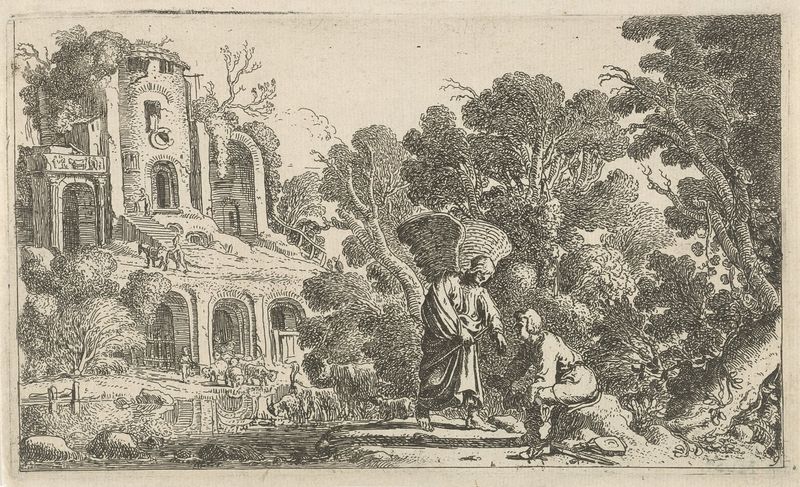
Titel: Tobias en de engel bij de Tigris
Künstler: Nicolaes Moeyaert
Standort: Amsterdam
Institution: Rijksmuseum
Schlagwörter: arch, men, people, stair, stairs, steps, white, window, black, conversation, old, sitting, windows, woman, angel, cloud, heaven, man, rock, rocks, sky, stone, tree, building, house, water, trees, grass, river, drawing, castle, animals, dog, saint, wings, door, ancient, pencil, animal, bush, horse, sheep, flock, sheeps, branch, stick, vision, leafs, donkey, walkway, spirit, hiker, visitation, donky, donley, 사람이 두 명 있다, 한명에게는 날개가 있다, 나무가 많이 우거져있다, 그림 왼편엔 성이 있다, 성으로 말을 데리고 들어가려는 사람이 있따, 성 앞에는 연못이 있다